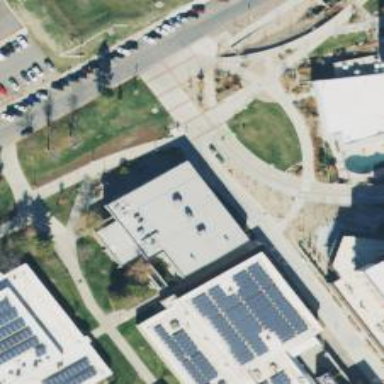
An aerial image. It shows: View of university building.